Field crop: maize
Growth stage: 2
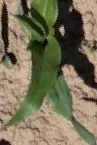
Species: maize